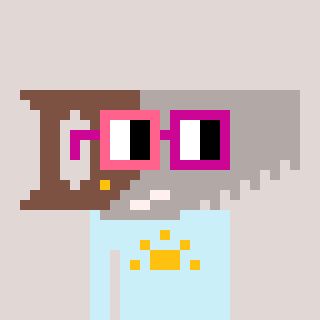
a pixel art character with square pink and red glasses, a saw-shaped head and a cold-colored body on a warm background